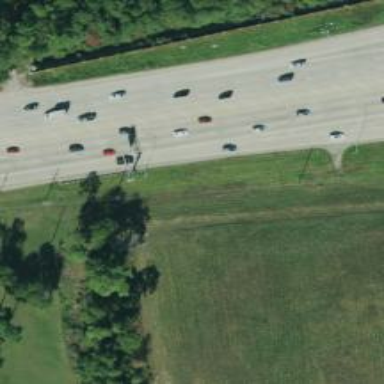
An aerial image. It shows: Primary link highway.